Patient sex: M
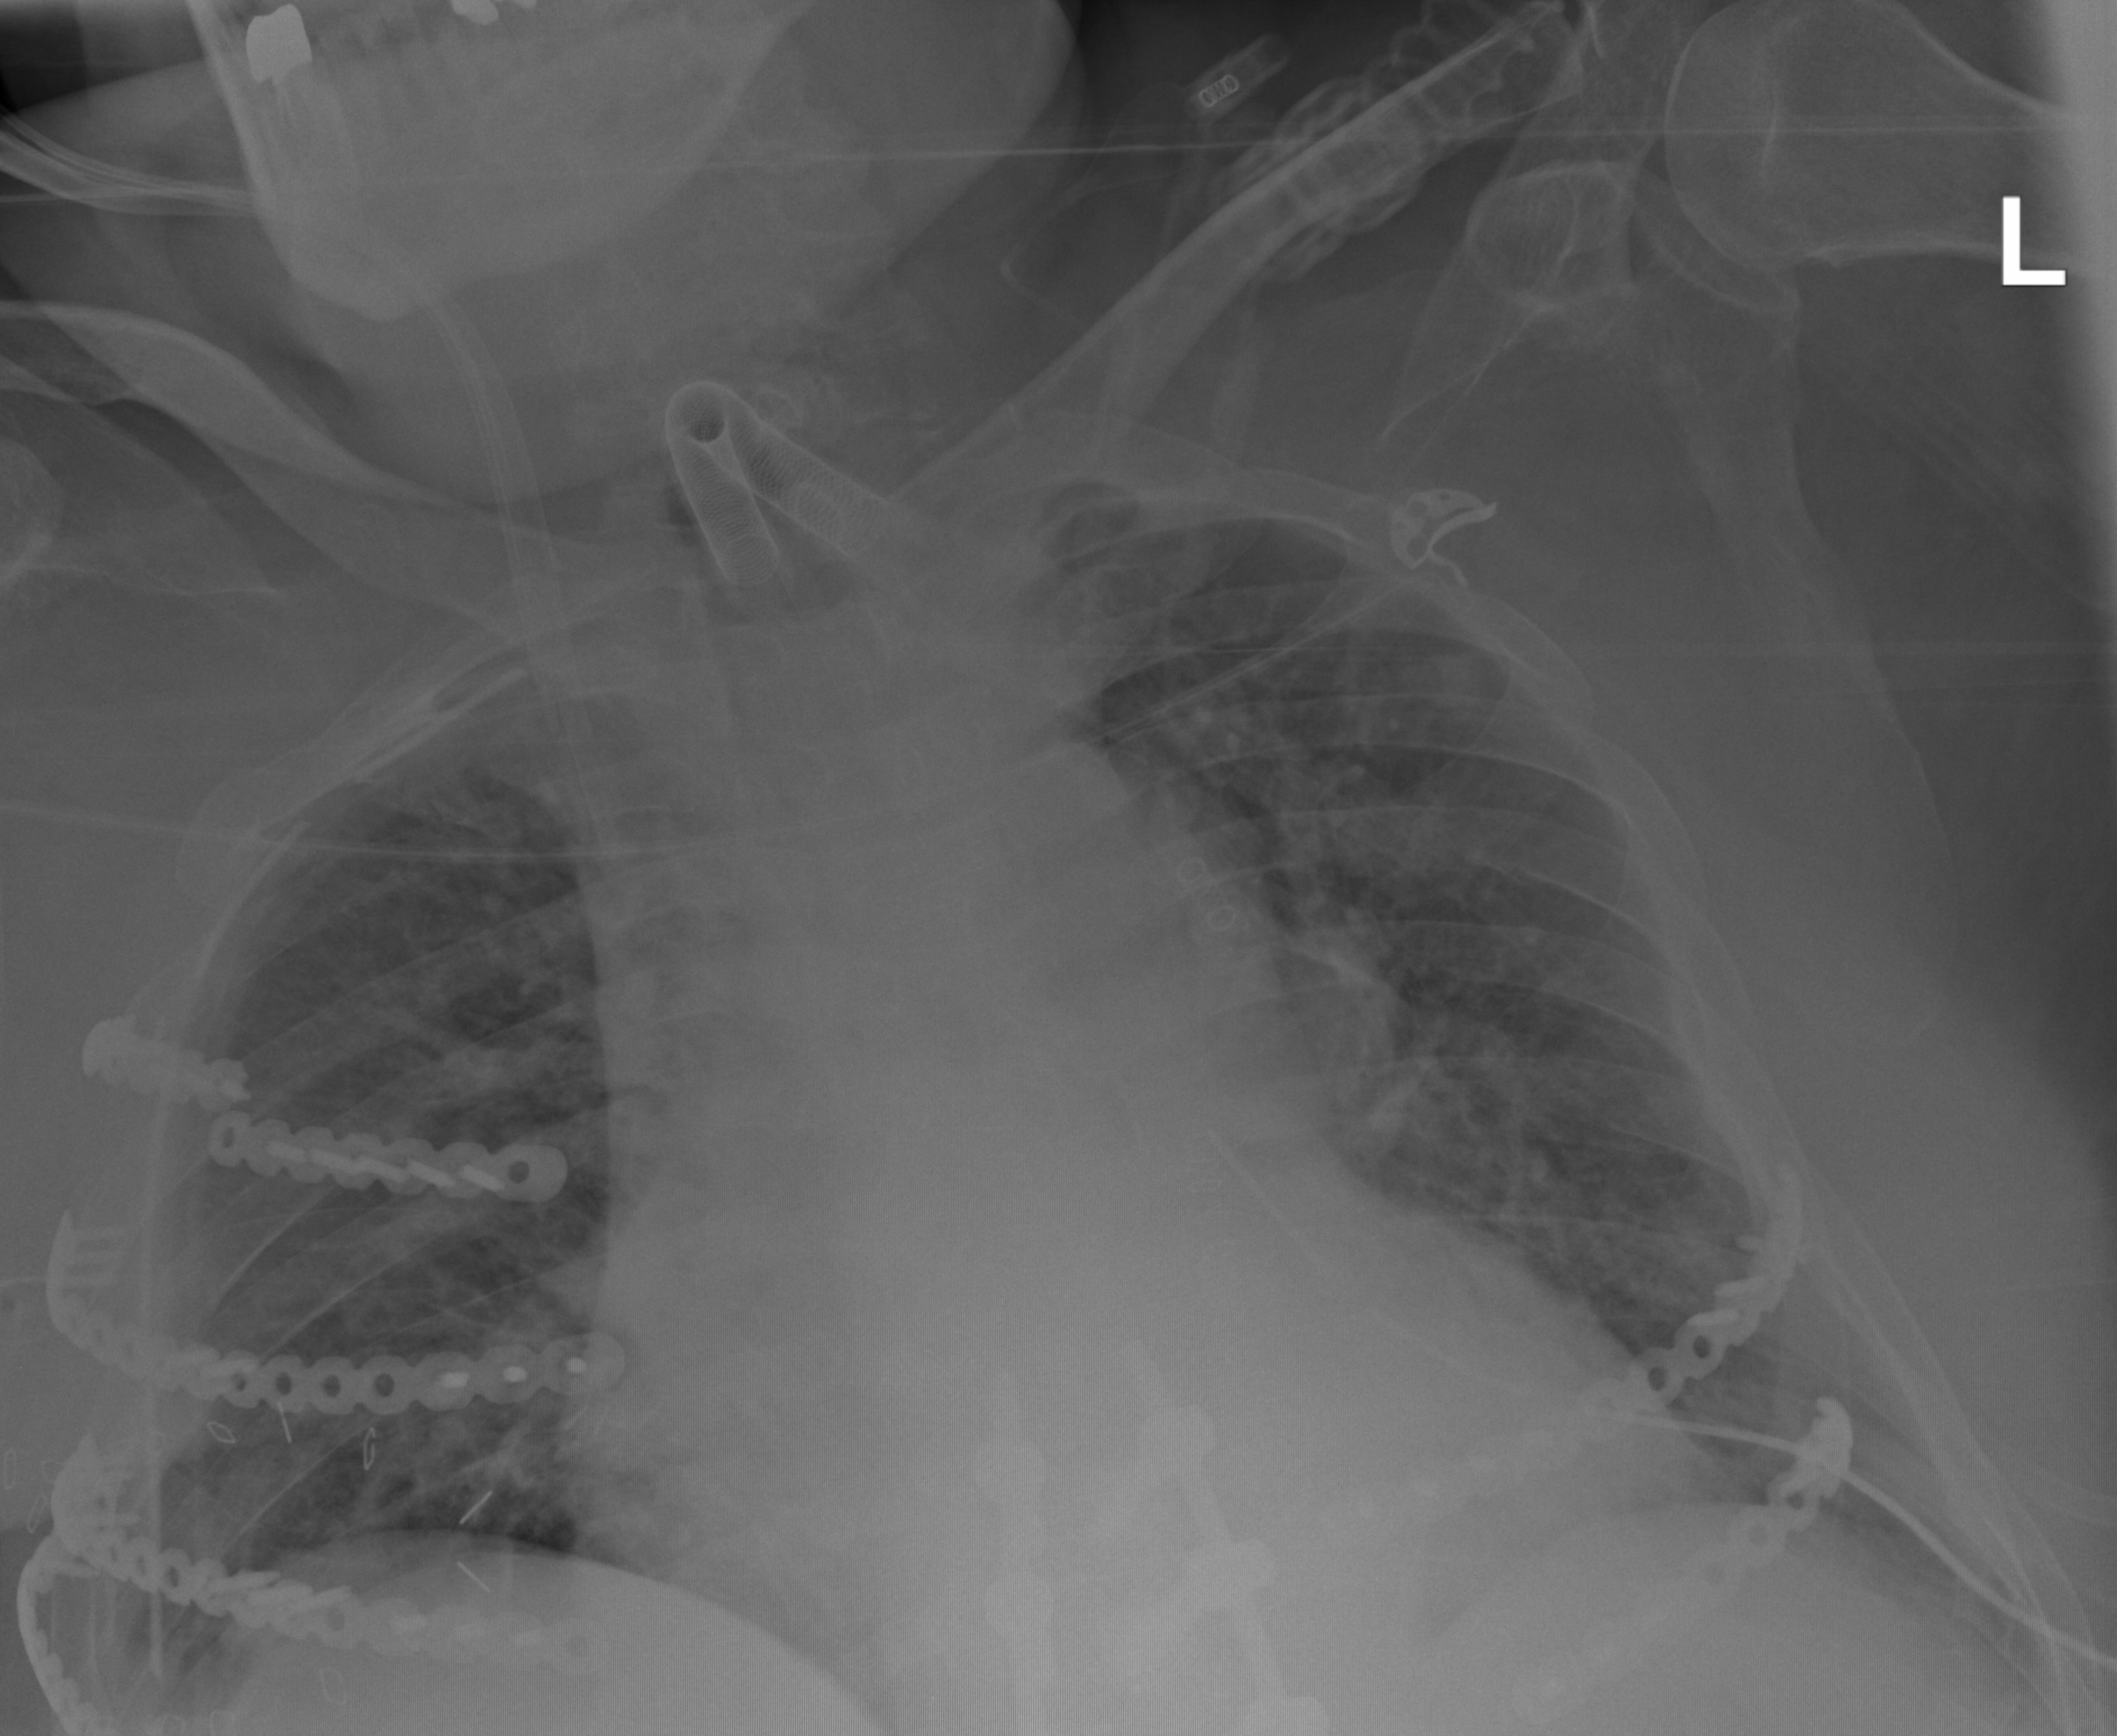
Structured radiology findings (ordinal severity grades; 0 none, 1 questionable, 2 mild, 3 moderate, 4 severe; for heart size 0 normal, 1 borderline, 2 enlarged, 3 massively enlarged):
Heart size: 2
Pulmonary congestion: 2
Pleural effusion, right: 0
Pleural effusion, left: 0
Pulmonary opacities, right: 0
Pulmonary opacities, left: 0
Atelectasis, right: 2
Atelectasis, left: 2